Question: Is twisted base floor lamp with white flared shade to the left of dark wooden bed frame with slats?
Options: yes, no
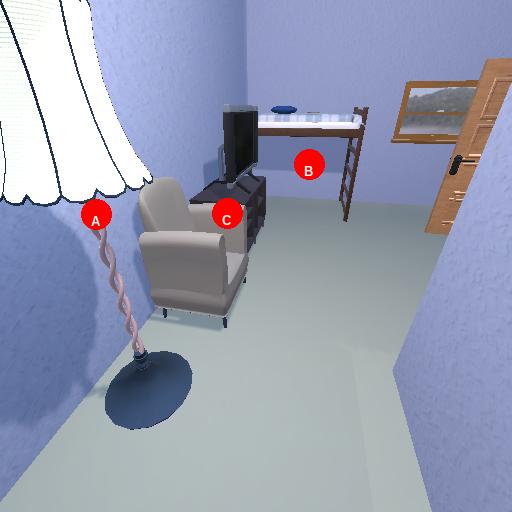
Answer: yes